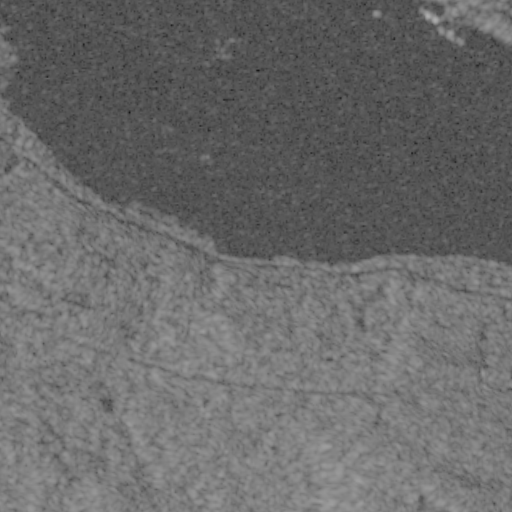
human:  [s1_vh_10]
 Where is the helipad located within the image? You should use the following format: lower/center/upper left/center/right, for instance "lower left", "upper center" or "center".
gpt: The helipad is located in the upper right of the image.
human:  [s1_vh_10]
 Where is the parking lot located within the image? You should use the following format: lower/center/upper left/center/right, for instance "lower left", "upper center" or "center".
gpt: The parking lot is located in the center of the image.
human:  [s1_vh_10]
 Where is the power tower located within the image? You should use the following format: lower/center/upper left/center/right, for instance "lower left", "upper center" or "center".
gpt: There is no power tower in the image.

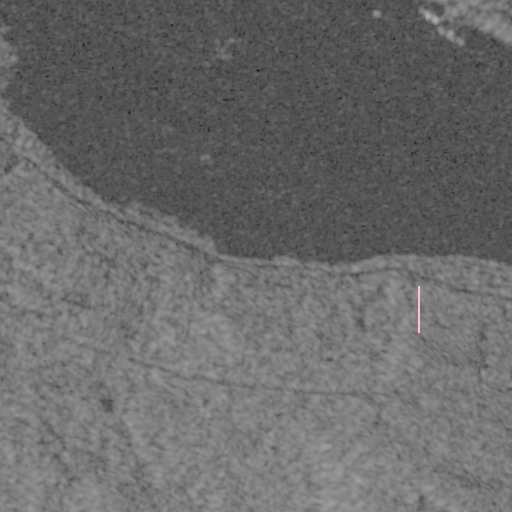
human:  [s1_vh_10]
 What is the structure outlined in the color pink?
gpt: The structure outlined in pink is a park.
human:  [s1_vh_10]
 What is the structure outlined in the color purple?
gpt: There is no purple outline.